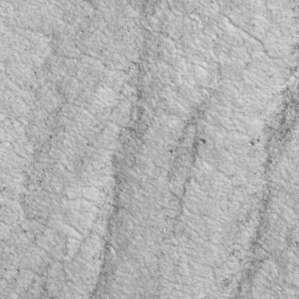
Label: non_frost